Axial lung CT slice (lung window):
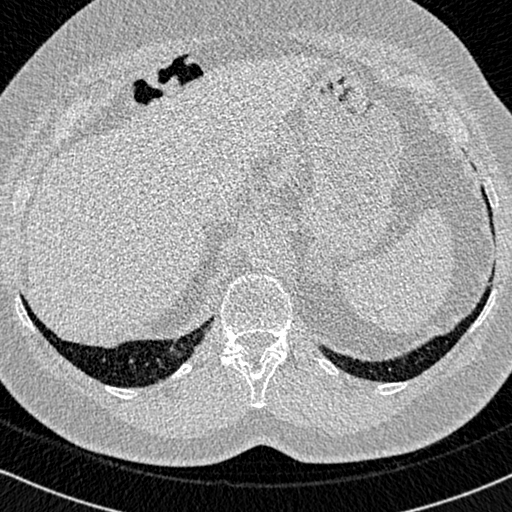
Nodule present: no